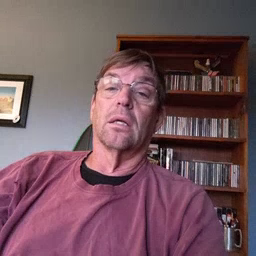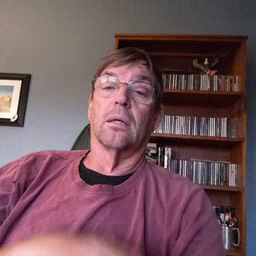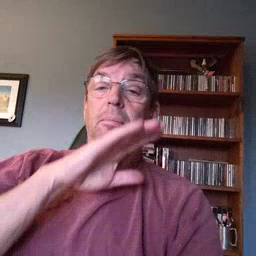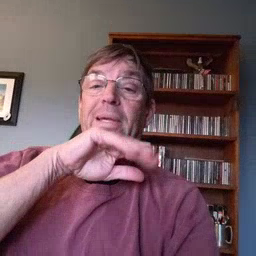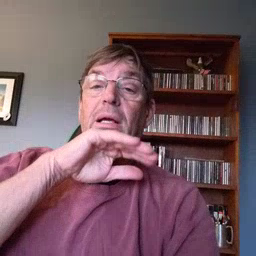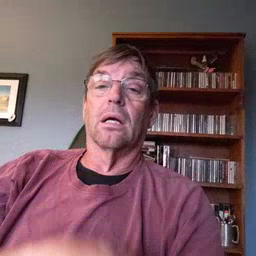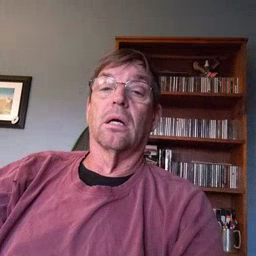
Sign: pig